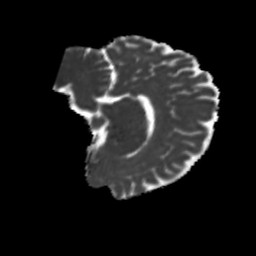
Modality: MD
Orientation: sagittal
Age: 36
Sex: female
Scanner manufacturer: siemens
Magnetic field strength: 3 T
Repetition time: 5.25 s
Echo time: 0.08 s